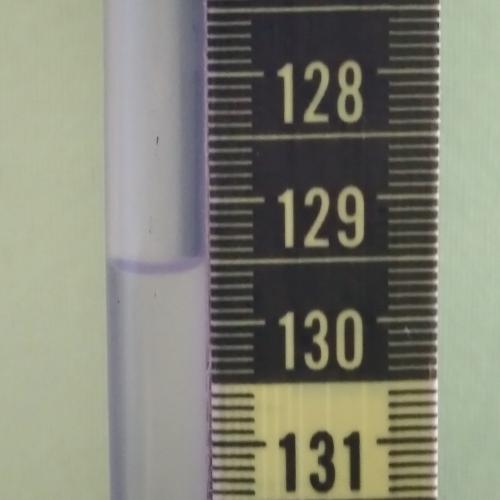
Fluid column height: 129.5 cm